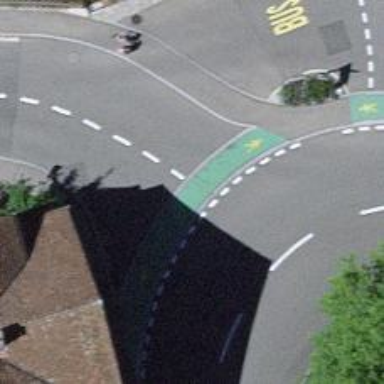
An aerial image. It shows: Marked footway crossing with visible markings.